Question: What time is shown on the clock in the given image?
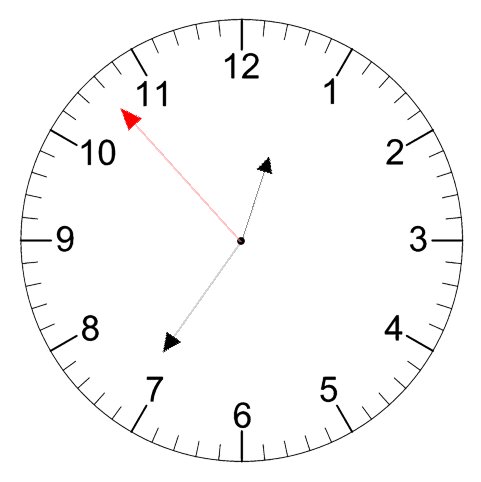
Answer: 12:35:53